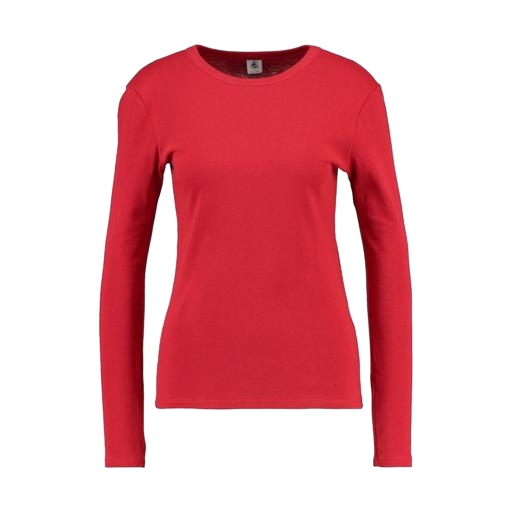
long sleeved fitted red shirt, red long-sleeve t-shirt, red t-shirt long sleeves crew neck, white background